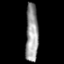
Tissue: prostate
Cell type: T cells
Senescence score: 0.3307
Nuclear area (px): 718
Mean DAPI intensity: 153.284